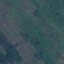
Label: Pasture